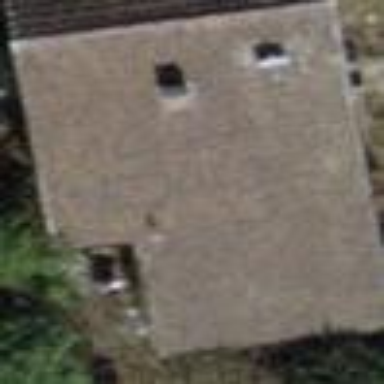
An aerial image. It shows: Building with tile roof.